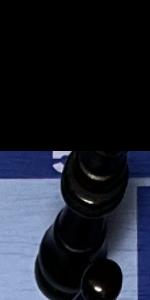
Label: King_Black